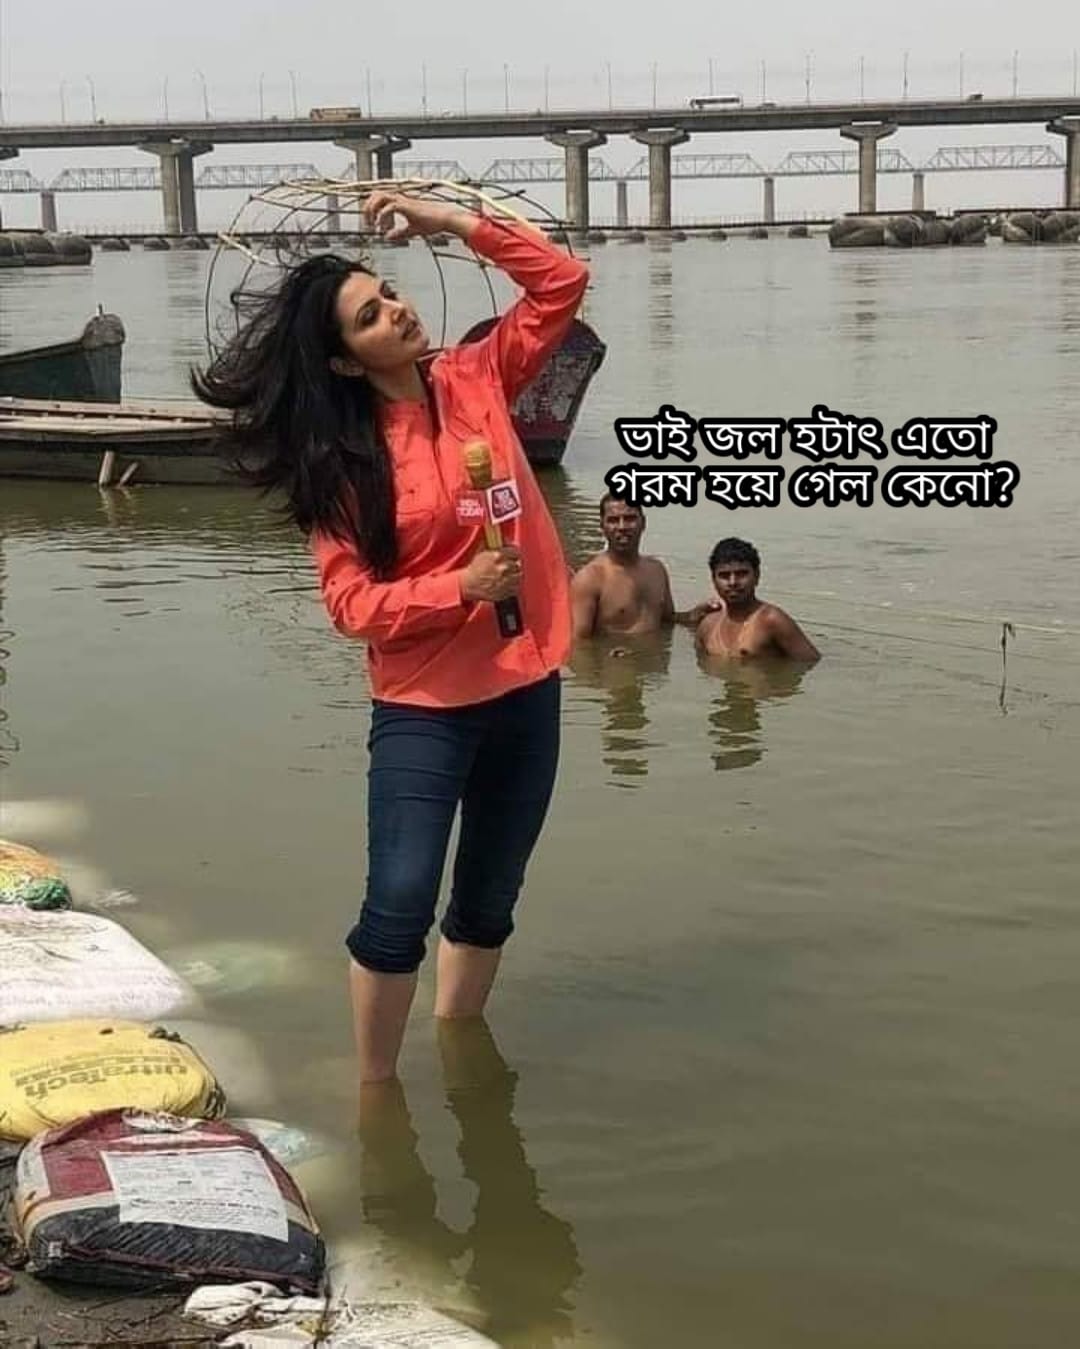
Caption: ভাই জল হটাত এতো গরম হয়ে গেল কেনো ?
Label: hate